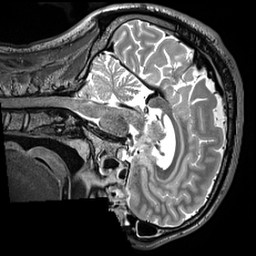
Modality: T2w
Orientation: sagittal
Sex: male